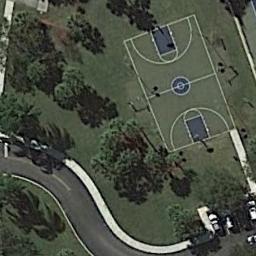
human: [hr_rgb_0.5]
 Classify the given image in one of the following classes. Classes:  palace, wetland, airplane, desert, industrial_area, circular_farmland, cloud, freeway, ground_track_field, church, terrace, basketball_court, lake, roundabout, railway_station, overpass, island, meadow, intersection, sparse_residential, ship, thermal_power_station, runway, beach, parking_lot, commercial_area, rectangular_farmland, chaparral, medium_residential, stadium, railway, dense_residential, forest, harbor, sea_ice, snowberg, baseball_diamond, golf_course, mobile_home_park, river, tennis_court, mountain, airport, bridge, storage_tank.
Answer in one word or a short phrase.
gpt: basketball_court